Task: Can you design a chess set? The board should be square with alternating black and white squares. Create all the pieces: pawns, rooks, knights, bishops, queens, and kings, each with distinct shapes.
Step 2318:
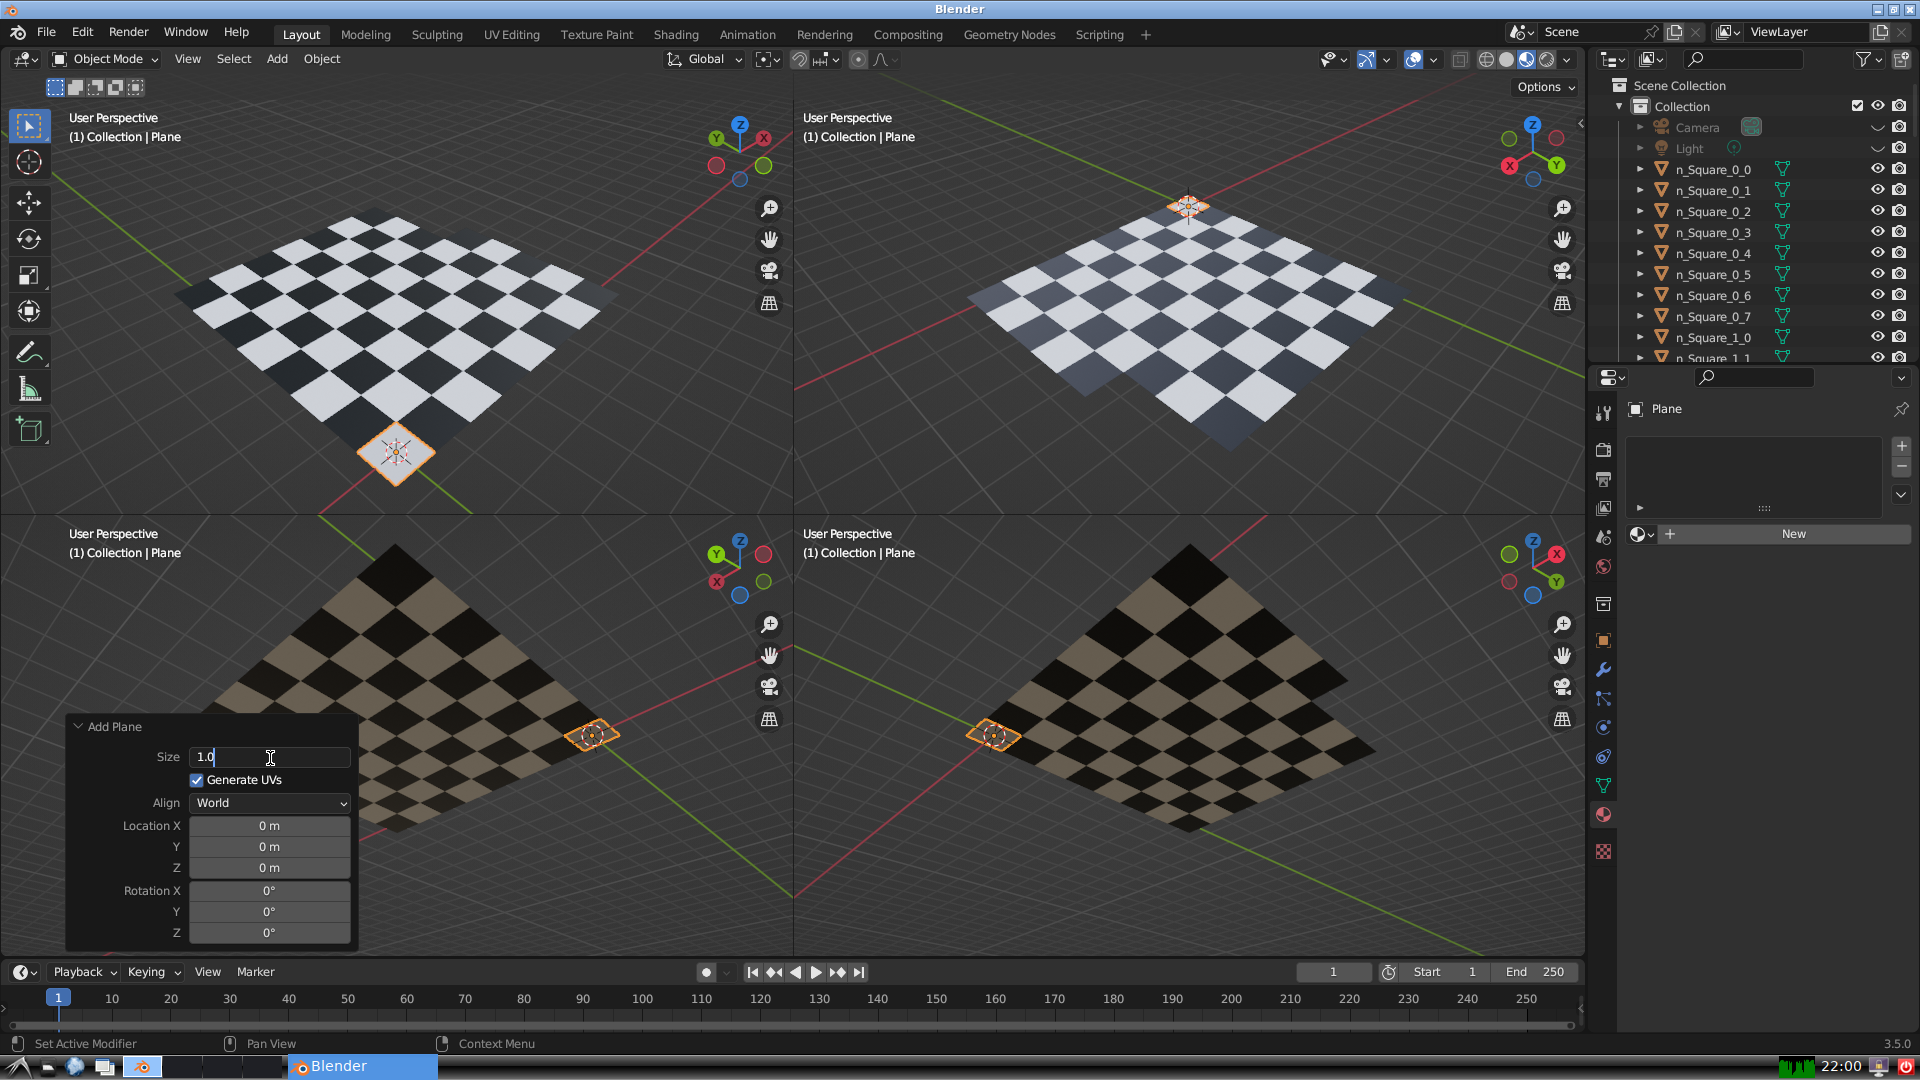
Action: {"key_press": ['Return']}